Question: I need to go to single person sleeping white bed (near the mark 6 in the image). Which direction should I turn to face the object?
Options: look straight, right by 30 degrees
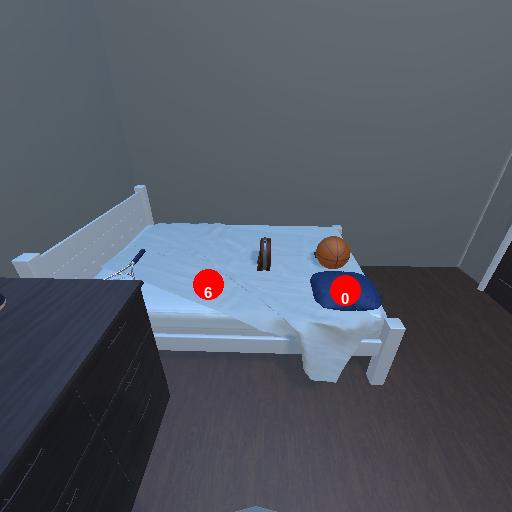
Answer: look straight